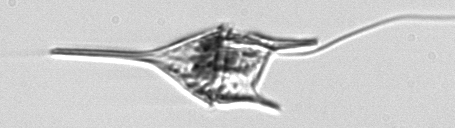
Label: Tripos_lineatus